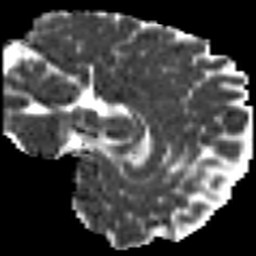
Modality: MD
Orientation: sagittal
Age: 25
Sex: female
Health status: ill
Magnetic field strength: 3 T
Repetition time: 8.4 s
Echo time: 0.0926 s